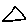
Label: triangle